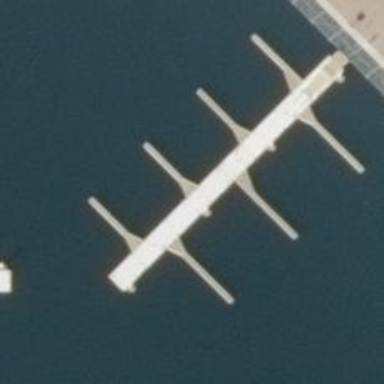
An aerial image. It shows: Man-made pier.